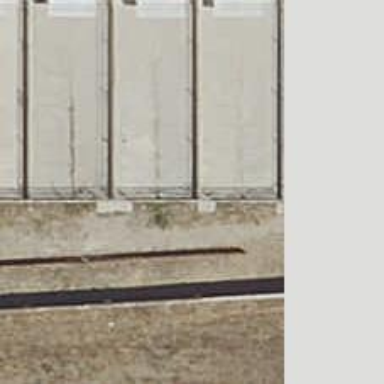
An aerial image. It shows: Fence with chain link type.